Question: I am looking for UISlider value which will set the indicator at the center.
iContrastSlider.minimumValue = 85;
iContrastSlider.maximumValue = 200;
So, which value I need to set,so that indicator will be always @ center. I tried with all values but it always start from 0 as shown in image.

Thanks,
Sagar
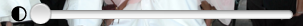
Answer: Use the following code
'''
float centerValue = ((iContrastSlider.maximumValue - iContrastSlider.minimumValue) / 2)+iContrastSlider.minimumValue;
[iContrastSlider setValue:centerValue animated:YES];
'''